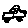
Label: car